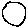
Label: circle